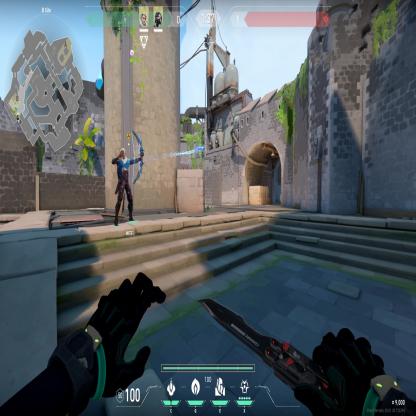
Label: teammate